Question: Well, I don't know what title it should be nor how can I explain it, but I'll do my best to explain my problem.
I have this table consists of certain data that focuses on and .

Well, my desired output should be
So basically, .
On 2013-03-19 it has and on 2013-03-20 it has a
and is, I'm outputting not my desired results, I'm getting a result of
It stays in 1 date and counts the number of fblike_point
Here is my code for that.
'''
$query = "SELECT DISTINCT date_participated, COUNT(fblike_point) as fblike FROM event_raffles WHERE ticket_id='". $ticket_id ."' AND event_table='". $event_table ."' AND status='1' ORDER BY date_participated DESC";
$result = db_query($query);
foreach ($result as $values) {
echo $values->date_participated . " " . $values->fblike . "<br>";
}
'''
Any solutions for this stuff? Any help would be appreciated. :)
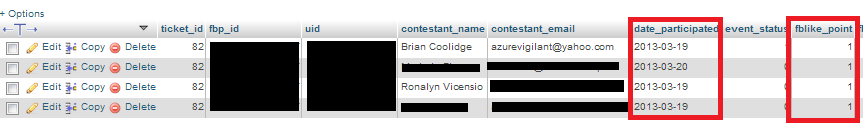
Answer: You should alter your query to use a 'GROUP BY' instead of the 'DISTINCT'
'''
SELECT date_participated, COUNT(fblike_point) as fblike
FROM event_raffles
GROUP BY date_participated
'''
The way you've used 'DISTINCT' is to get all unique dates and for each result, add the amount of records returned in the resultset.
Using a 'GROUP BY' allows you to use any aggregate function available .
---
As been mentioned by @ysth, instead of using 'COUNT' you might want to use 'SUM' depending on the possible values that 'fblike_point'can have.
Using 'SUM' would actually be the more sensible course of action.